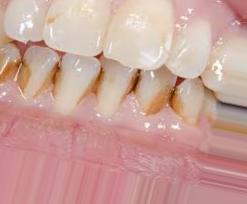
Condition: Tooth Discoloration